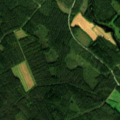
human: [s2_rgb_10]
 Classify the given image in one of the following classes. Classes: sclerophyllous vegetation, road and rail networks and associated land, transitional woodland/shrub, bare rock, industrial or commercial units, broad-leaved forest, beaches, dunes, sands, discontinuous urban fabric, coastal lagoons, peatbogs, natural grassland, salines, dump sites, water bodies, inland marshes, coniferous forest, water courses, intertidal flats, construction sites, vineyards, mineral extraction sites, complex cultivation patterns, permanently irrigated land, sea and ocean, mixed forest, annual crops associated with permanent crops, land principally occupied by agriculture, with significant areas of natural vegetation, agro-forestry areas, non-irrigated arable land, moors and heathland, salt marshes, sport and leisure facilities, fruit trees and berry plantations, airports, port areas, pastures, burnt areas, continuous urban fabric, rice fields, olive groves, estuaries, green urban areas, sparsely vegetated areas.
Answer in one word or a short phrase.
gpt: coniferous forest, mixed forest